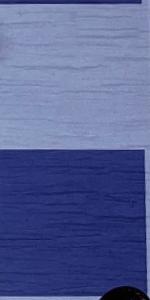
Label: Empty